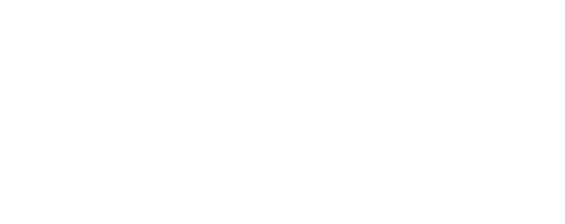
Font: InstrumentSans_Bold